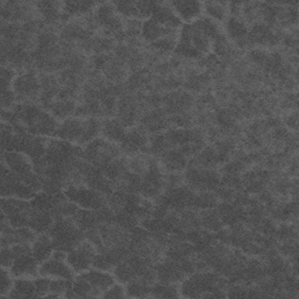
Label: frost